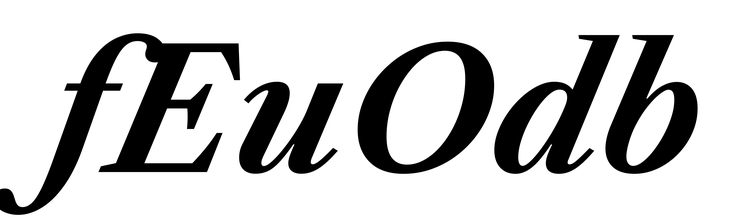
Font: LibreCaslonText-Italic_Bold_Italic